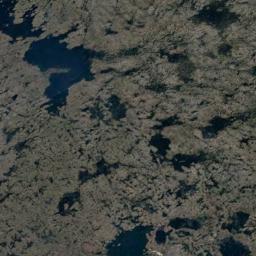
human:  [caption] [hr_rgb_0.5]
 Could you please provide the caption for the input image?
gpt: There is a straight path through this wetland .

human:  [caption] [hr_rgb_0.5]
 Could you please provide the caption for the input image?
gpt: There is a large area of ​​dense brown bare land in a lake in a wetland .

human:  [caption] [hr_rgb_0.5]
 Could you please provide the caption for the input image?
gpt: The wetland consists of bare land, Dry plants and water .

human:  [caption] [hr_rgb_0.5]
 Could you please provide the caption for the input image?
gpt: There are many different shapes and sizes of water around the wetlands .

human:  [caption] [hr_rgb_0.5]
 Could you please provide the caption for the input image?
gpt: There are much bare land and many water areas on the wetland .